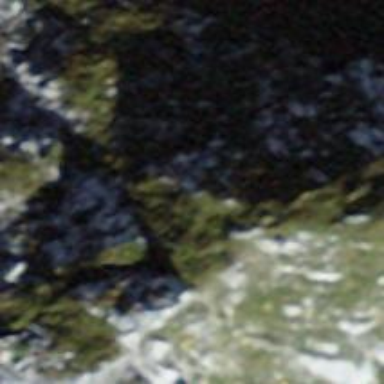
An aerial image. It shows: Cliff in nature.